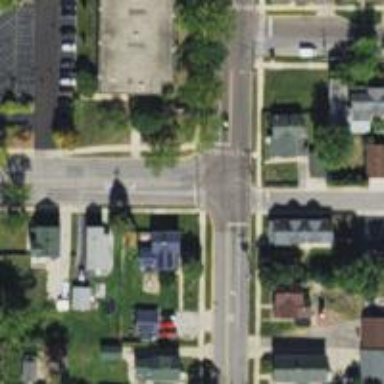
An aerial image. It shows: Residential road with separate asphalt sidewalk.